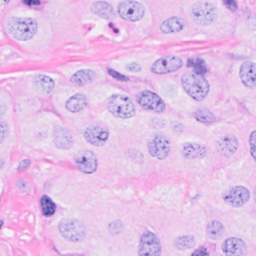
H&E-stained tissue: Breast